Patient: sex F, age 33
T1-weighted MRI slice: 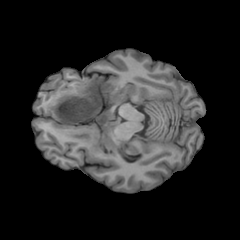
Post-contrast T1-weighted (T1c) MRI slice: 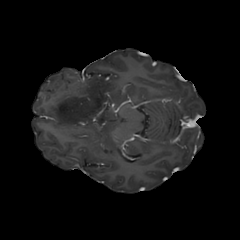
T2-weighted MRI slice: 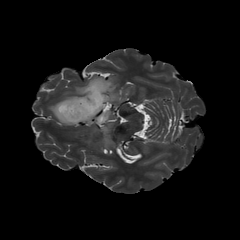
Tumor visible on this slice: yes
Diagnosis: Astrocytoma, IDH-mutant
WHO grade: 4